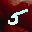
Label: 5